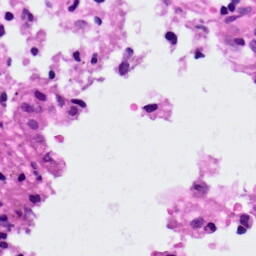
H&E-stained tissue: Lung